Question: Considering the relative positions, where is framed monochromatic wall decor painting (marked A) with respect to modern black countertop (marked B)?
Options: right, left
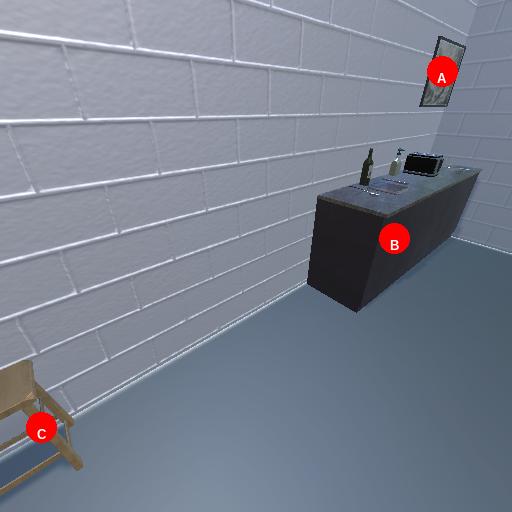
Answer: right